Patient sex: M
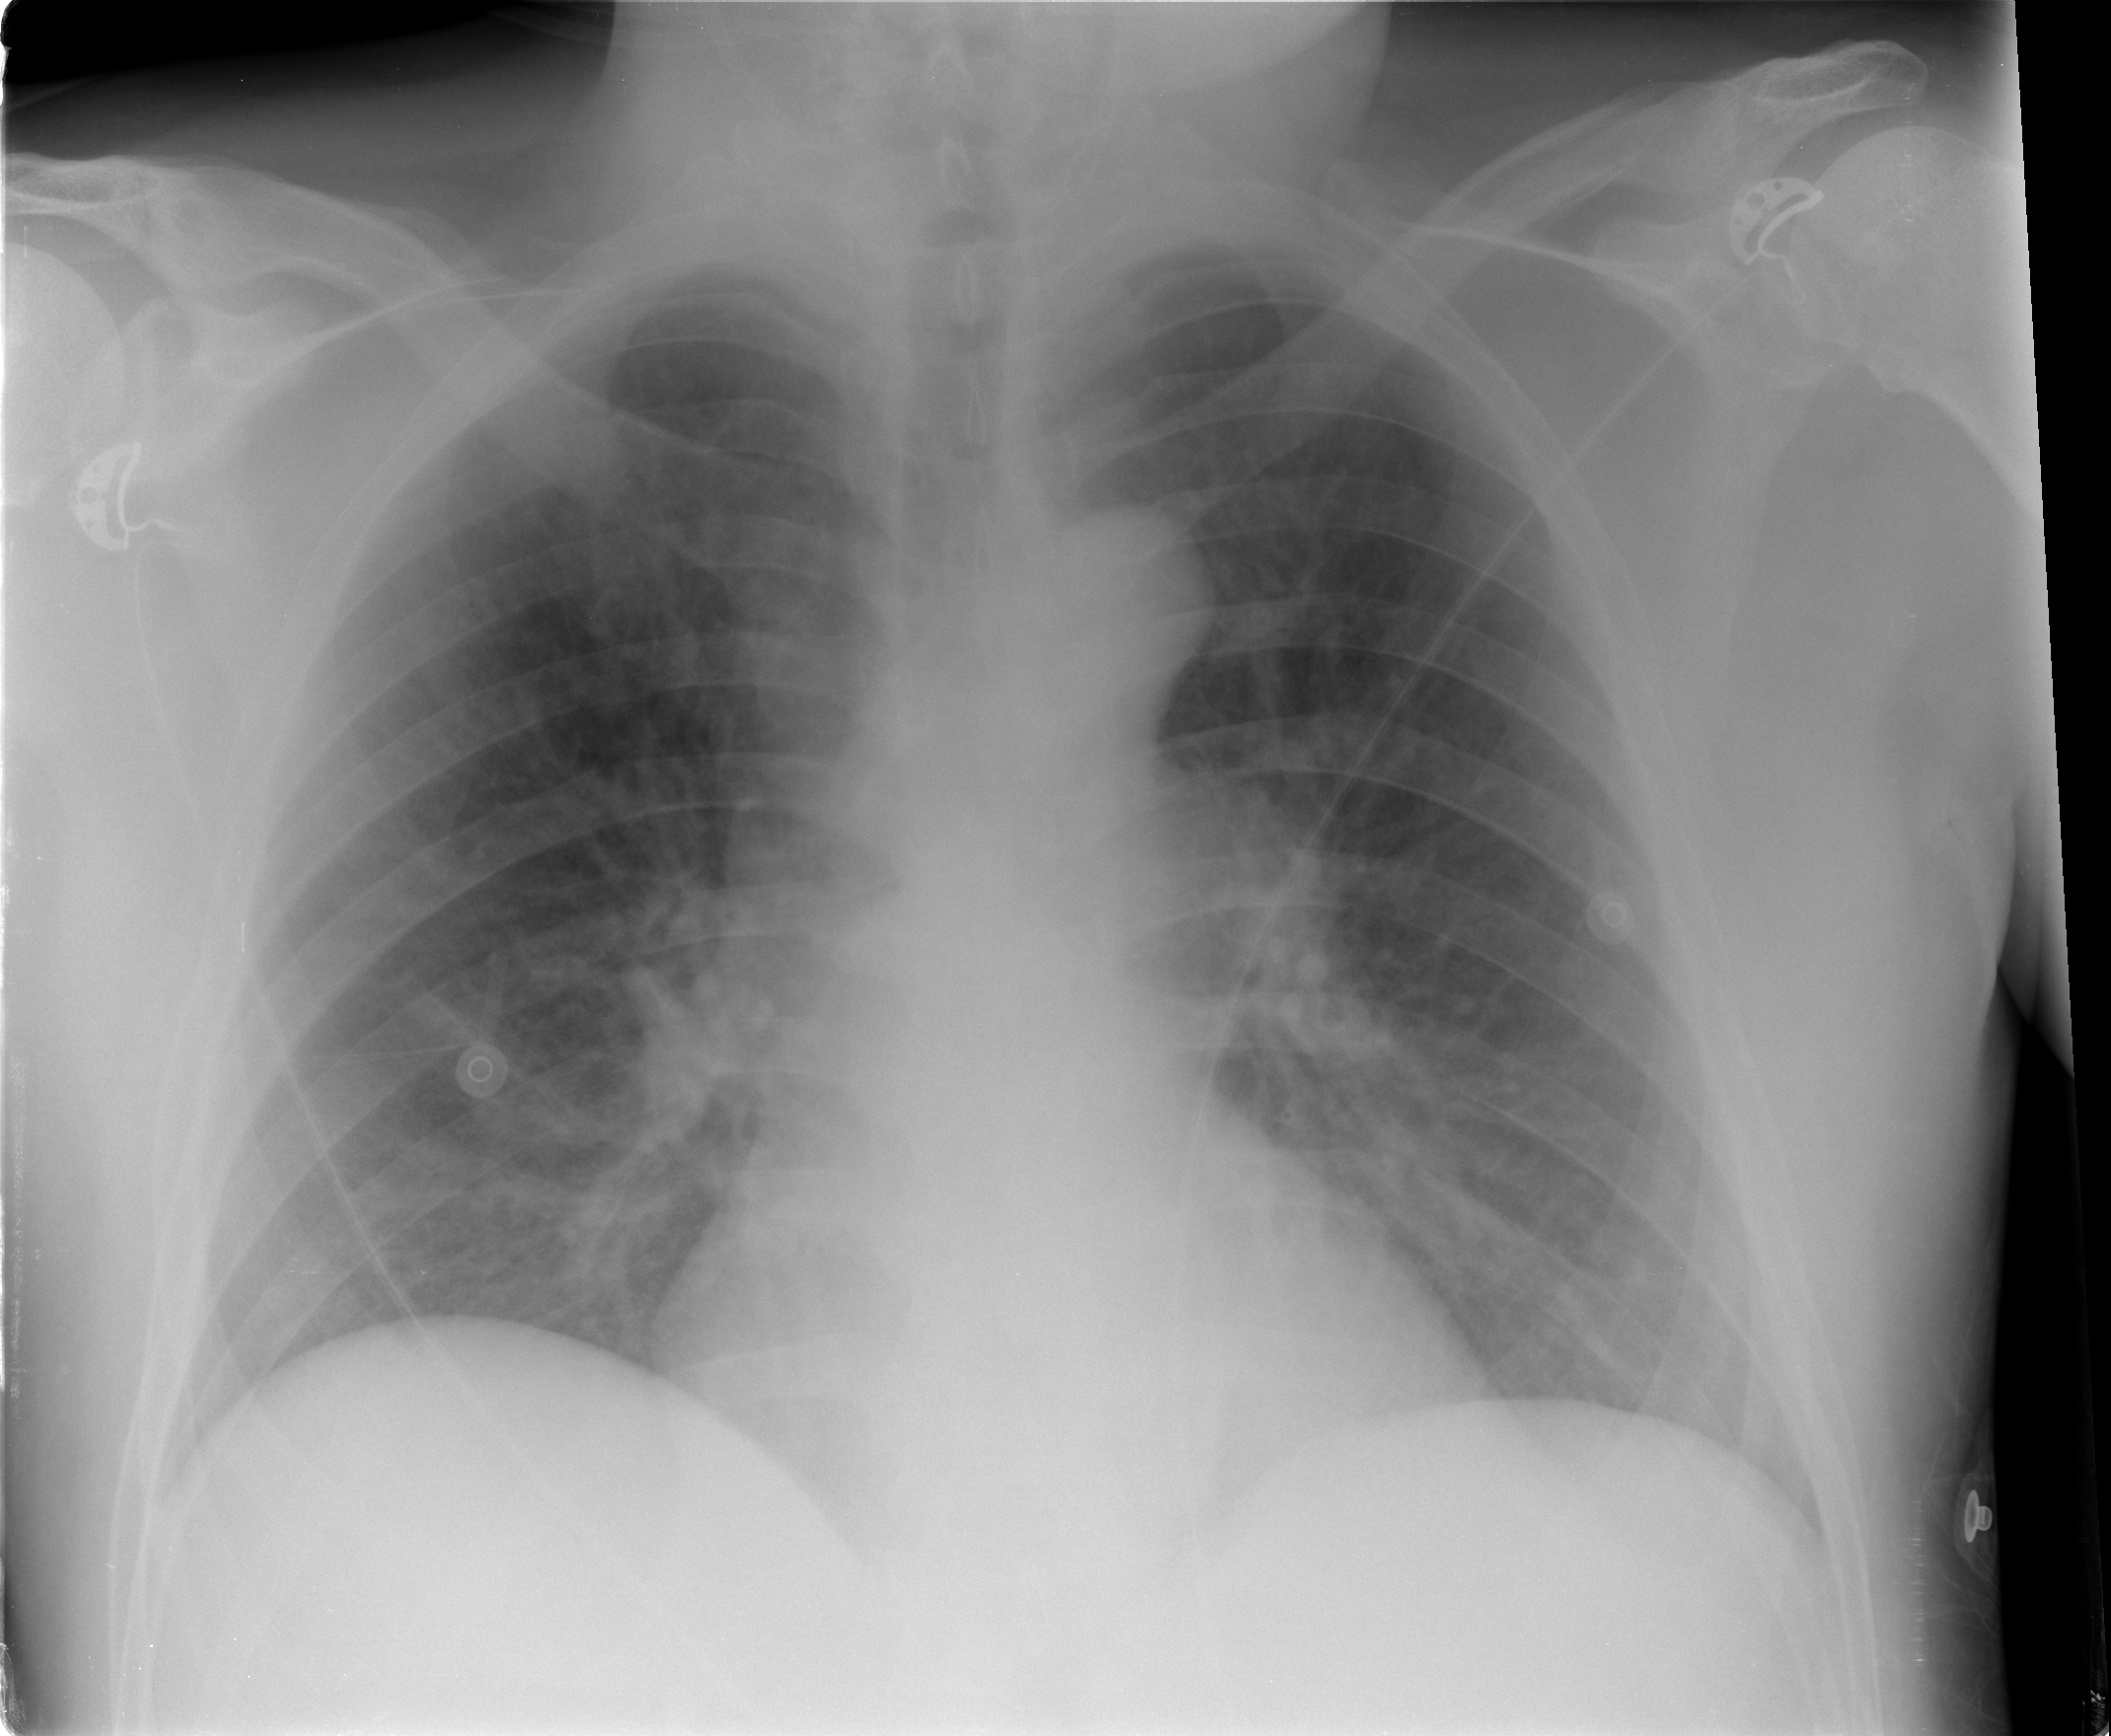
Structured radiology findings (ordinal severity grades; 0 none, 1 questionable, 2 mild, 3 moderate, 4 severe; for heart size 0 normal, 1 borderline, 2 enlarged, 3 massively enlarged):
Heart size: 1
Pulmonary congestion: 2
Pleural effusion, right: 0
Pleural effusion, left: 0
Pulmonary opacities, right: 0
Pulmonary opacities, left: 0
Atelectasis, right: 1
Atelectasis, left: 1